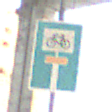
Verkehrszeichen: SackgasseRadverkehrDurchlaessig
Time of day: MorningAfternoon
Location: Roofed (Suburban)
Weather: PartlyCloudy
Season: Winter
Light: Natural